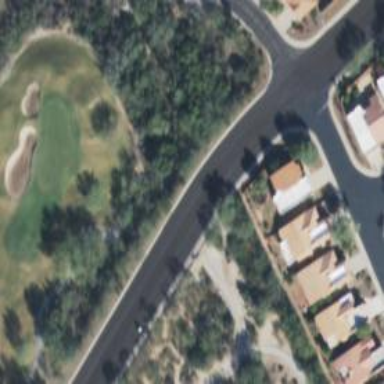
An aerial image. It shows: Service road designated as golf cart path.